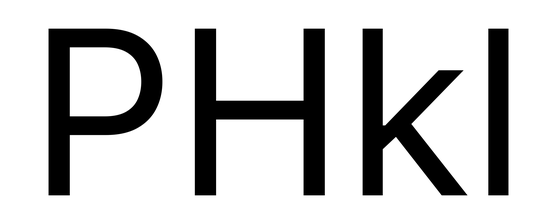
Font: Inter_Regular